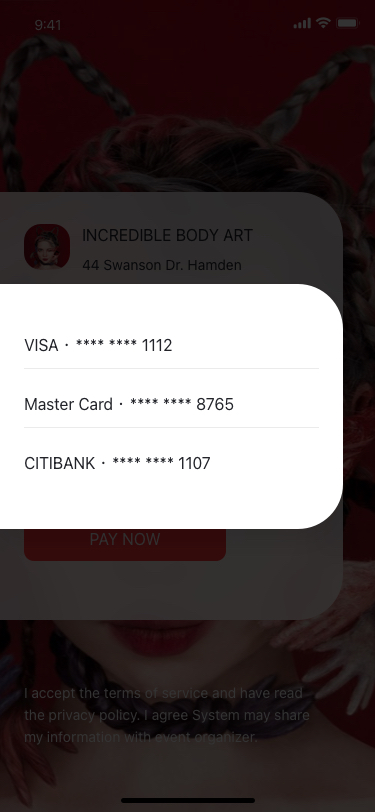
Text in this UI design:
INCREDIBLE BODY ART
44 Swanson Dr. Hamden
8:00 am - 11:00 am
x 2 tickets
$1000
PAYMENT METHODS
VISA · **** **** 1112
PAY NOW
I accept the terms of service and have read the privacy policy. I agree System may share my information with event organizer.
VISA · **** **** 1112
Master Card · **** **** 8765
CITIBANK · **** **** 1107